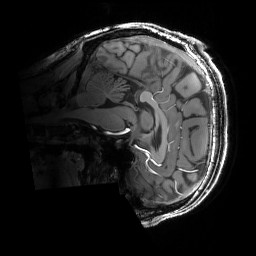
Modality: T1w
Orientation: sagittal
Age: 23
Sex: male
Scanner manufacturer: siemens
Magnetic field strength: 6.98 T
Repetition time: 3 s
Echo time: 0.00388 s